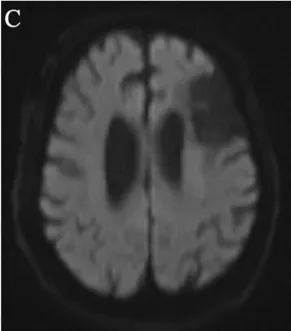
Structural MRI depicting the extent of the lesion in axial plane. Panel : DWI.
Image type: radiology (mri)